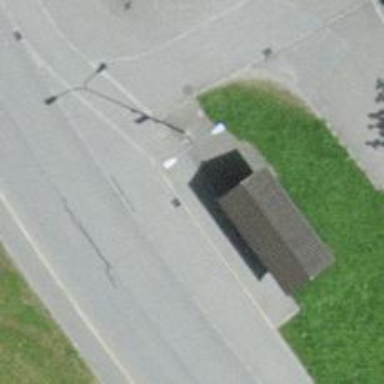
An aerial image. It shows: Bus stop with shelter. It is platform for public transport.